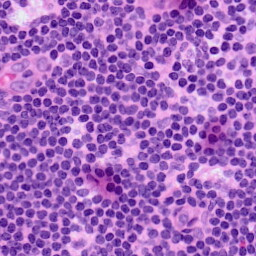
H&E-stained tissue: LymphNode